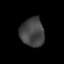
Tissue: prostate
Cell type: T cells
Senescence score: 0.2986
Nuclear area (px): 673
Mean DAPI intensity: 67.368